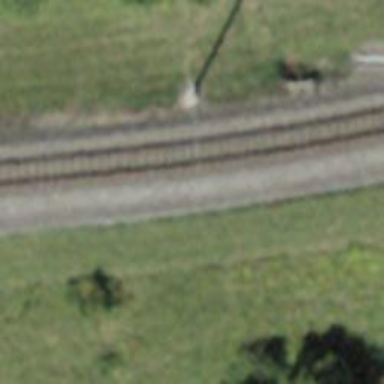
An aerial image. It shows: Narrow-gauge railway track electrified by contact line.